Question: I'm trying to customize my button by changing their colors, but when I use either:
'''
self.loginButton.layer.backgroundColor = [UIColor colorWithRed:0.0 green:157.0/255.0 blue:223.0/255.0 alpha:1.0].CGColor;
'''
or
'''
self.loginButton.backgroundColor = [UIColor colorWithRed:0.0 green:157.0/255.0 blue:223.0/255.0 alpha:1.0];
'''
All I get is this result:

What I want to do is change the white color to blue, any idea what I'm doing wrong?
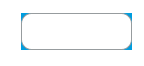
Answer: You're using a round rect button which is pretty ugly, and pretty hard to customise.
You can create a custom type button and use a background image, or create a custom type button and round the corners and set the background colour of the layer yourself.
If you want to get really fancy there is a nice tutorial <URL> which can give you any-sized gradient type buttons using layers, no image files required.